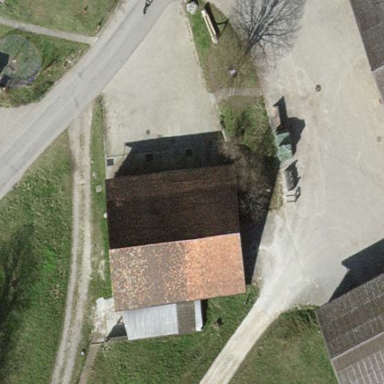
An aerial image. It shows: Farm auxiliary building.